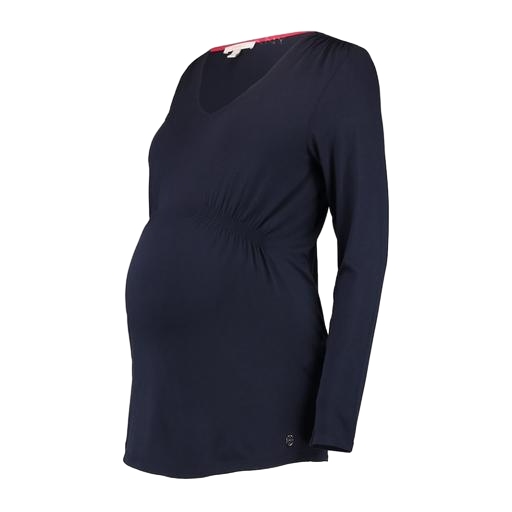
blue maternity/nursing top, blue maternity top embroidery, her longsleeve top, white background